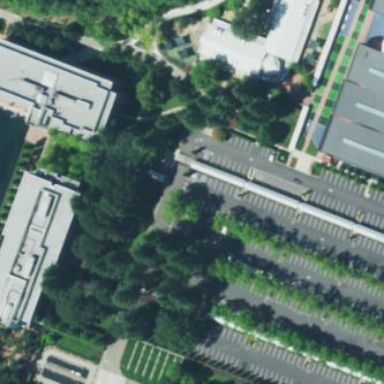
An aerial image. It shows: View of roof of building.